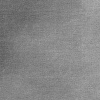
Atmospheric dust classification: dusty